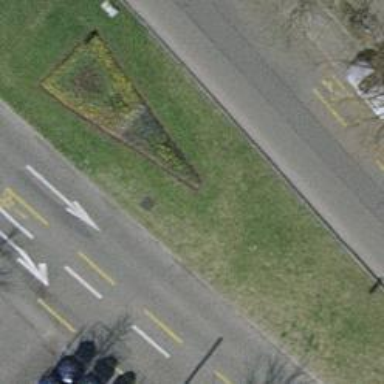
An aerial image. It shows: Flowerbed that is used for landscaping or gardening purposes.